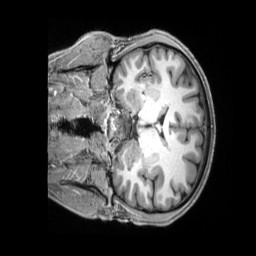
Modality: T1w
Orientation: coronal
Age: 29
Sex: male
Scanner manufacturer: siemens
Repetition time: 2.3 s
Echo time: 0.00229 s